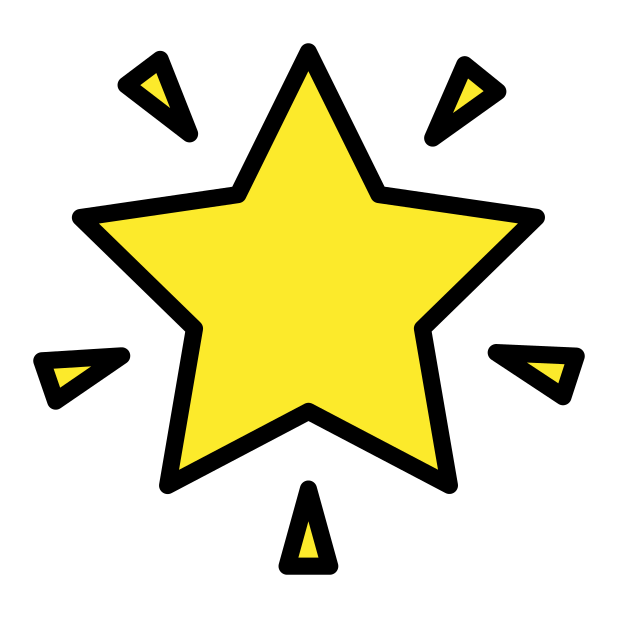
glowing star